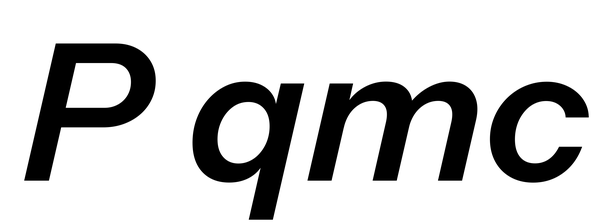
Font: InstrumentSans-Italic_SemiBold_Italic